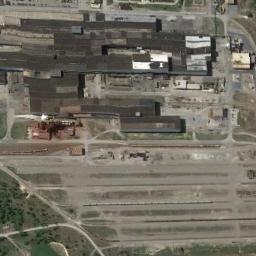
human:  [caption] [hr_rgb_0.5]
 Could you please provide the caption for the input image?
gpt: Many houses of different shapes and sizes are in the industrial area .

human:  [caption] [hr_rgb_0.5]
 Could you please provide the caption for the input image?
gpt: The industrial area with some strip workshops is next to an open area .

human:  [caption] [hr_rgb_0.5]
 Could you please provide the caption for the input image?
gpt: Plants and roads in an industrial area with open-air equipment and items .

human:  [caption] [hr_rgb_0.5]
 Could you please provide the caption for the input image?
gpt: The industrial area is very long and narrow .

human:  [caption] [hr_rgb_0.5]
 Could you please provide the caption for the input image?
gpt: There are some black buildings and some green bushes on the industrial area .